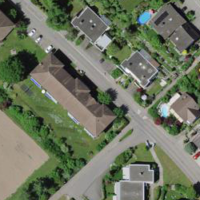
EUNIS habitat code: 55
Species observed at this site:
Gryllus campestris